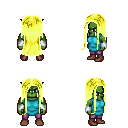
a pixel art fantasy rpg character, male body template, orc, green skin, teal tunic, magenta pants, gold extra-long hairstyle, white cloth bracers, brown shoes, four views (front, back, left, right), 2x2 character sprite sheet, small pixel art, hard edges, no anti-aliasing